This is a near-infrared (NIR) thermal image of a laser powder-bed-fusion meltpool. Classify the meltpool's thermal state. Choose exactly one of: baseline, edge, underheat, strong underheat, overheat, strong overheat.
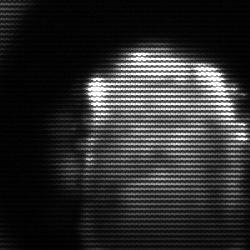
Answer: baseline